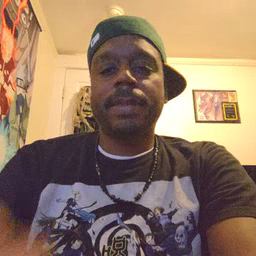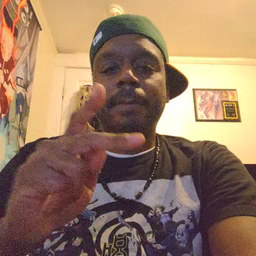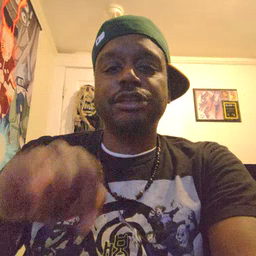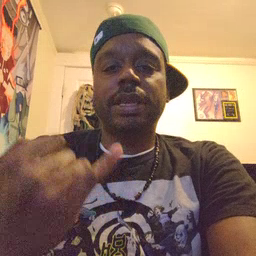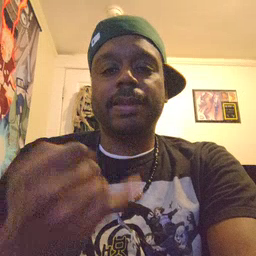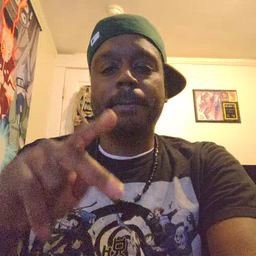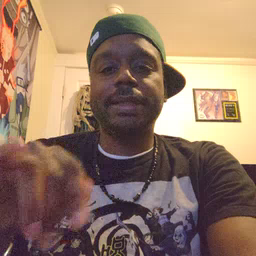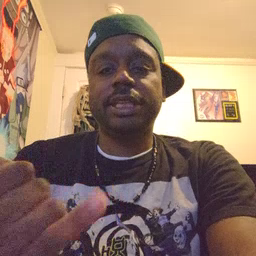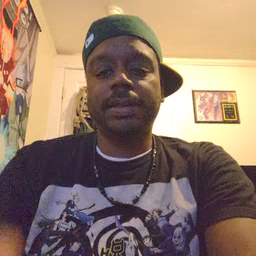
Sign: pajamas